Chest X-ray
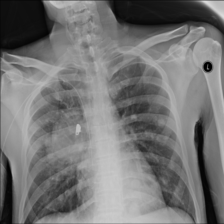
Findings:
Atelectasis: negative
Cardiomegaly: negative
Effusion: negative
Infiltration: negative
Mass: negative
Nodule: positive
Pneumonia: negative
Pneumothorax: negative
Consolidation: negative
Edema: negative
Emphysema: negative
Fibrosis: negative
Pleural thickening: negative
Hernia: negative